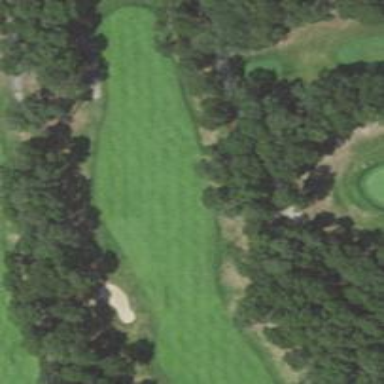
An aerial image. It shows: View of golf hole.